【题型】填空题　【知识点】立体几何　【难度】hard
某艺术展览馆的一座雕塑底座是正四棱台，记为$ABCD-A_1B_1C_1D_1$，$AB=2$米，$A_1B_1=4$米，$AA_1=\sqrt{10}$米. 为举办特展，某策展团队计划以地面顶点$A_1$为起点安装一条LED灯带（忽略灯带的厚度与弹性），灯带沿正四棱台$ABCD-A_1B_1C_1D_1$的表面经过侧棱$BB_1$后到达顶点$C$，则所需灯带的长度的最小值为\underline{\quad\quad\quad\quad}米.
【解答】
\noindent 【答案】$\dfrac{\sqrt{970}}{5}$（$\dfrac{1}{5}\sqrt{970}$）

\vspace{5pt}
\noindent 【分析】将侧面$ABB_1A_1$和$BCC_1B_1$展开到同一个平面，利用两点之间线段最短求解即可.

\vspace{5pt}
\noindent 【详解】如图1，设灯带经过侧棱$BB_1$上的$E$点.

\noindent 如图2，连接$A_1B$，将侧面$ABB_1A_1$和$BCC_1B_1$展开到同一个平面，

\noindent 则$A_1E+CE \geq A_1C$，当且仅当线段$A_1C$与线段$BB_1$有交点时等号成立，

\noindent 即当灯带的长度取得最小值时，交点即为点$E$.

\noindent 因为四边形$BCC_1B_1$是等腰梯形，所以
\[
\cos\angle A_1B_1B = \dfrac{\dfrac{|AB-A_1B_1|}{2}}{BB_1} = \dfrac{1}{\sqrt{10}},
\]

\noindent 由余弦定理可得
\[
A_1B = \sqrt{4^2+(\sqrt{10})^2-2\times 4\times \sqrt{10}\times \dfrac{1}{\sqrt{10}}} = 3\sqrt{2}\ \text{米},
\]

\noindent 则$A_1B > A_1B_1$，所以$\angle A_1B_1B > \angle A_1BB_1$，即$\angle A_1B_1B + \angle B_1BC > \angle A_1BB_1 + \angle B_1BC$，

\noindent 因为$\angle A_1B_1B + \angle B_1BC = \angle BB_1C_1 + \angle B_1BC = \pi$，所以$\pi > \angle A_1BB_1 + \angle B_1BC$，

\noindent 即线段$A_1C$与线段$BB_1$有交点.

\noindent $\cos\angle A_1BB_1 = \dfrac{(3\sqrt{2})^2+(\sqrt{10})^2-4^2}{2\times 3\sqrt{2}\times \sqrt{10}} = \dfrac{1}{\sqrt{5}}$，可得$\sin\angle A_1BB_1 = \dfrac{2}{\sqrt{5}}$，

\noindent 而$\cos\angle B_1BC = \cos(\pi - \angle A_1B_1B) = -\dfrac{1}{\sqrt{10}}$，可得$\sin\angle B_1BC = \dfrac{3}{\sqrt{10}}$，

\noindent 所以
\[
\cos\angle A_1BC = \cos(\angle A_1BB_1 + \angle B_1BC) = \dfrac{1}{\sqrt{5}}\times\left(-\dfrac{1}{\sqrt{10}}\right) - \dfrac{2}{\sqrt{5}}\times \dfrac{3}{\sqrt{10}} = -\dfrac{7}{5\sqrt{2}},
\]

\noindent 由余弦定理可得
\[
A_1C = \sqrt{(3\sqrt{2})^2 + 2^2 - 2\times 2\times 3\sqrt{2}\times\left(-\dfrac{7}{5\sqrt{2}}\right)} = \dfrac{\sqrt{970}}{5}\ \text{米},
\]

\noindent 则所需灯带的长度的最小值为$\dfrac{\sqrt{970}}{5}$米.

\vspace{5pt}
\noindent 故答案为：$\dfrac{\sqrt{970}}{5}$.
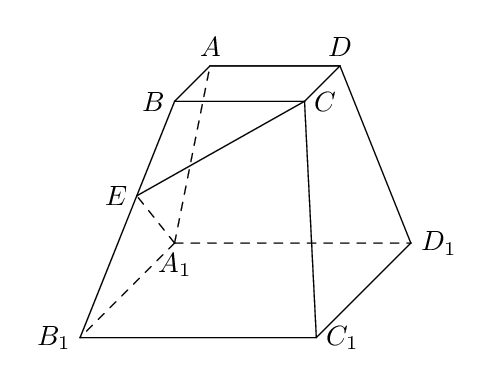
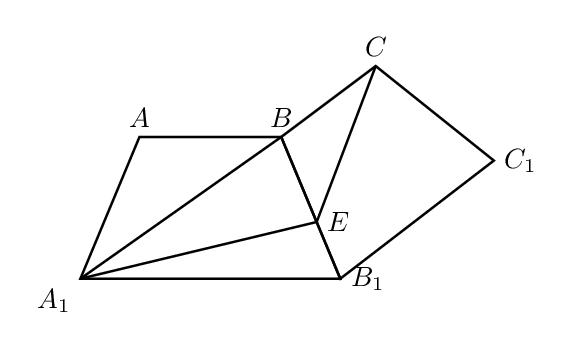